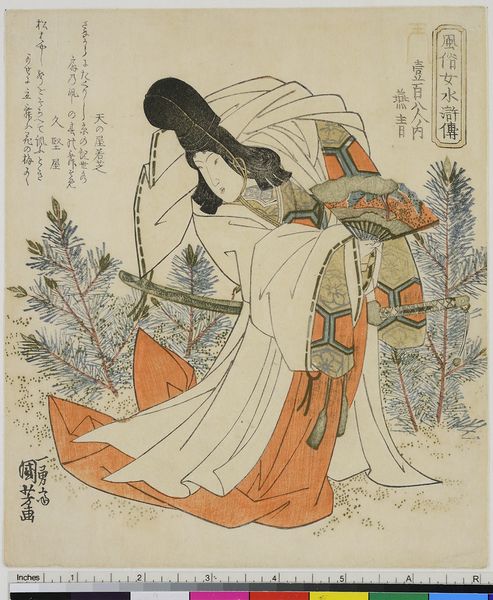
Künstler: Utagawa Kuniyoshi
Standort: Hamburg
Institution: Museum für Kunst und Gewerbe Hamburg
Schlagwörter: zeichnung, fächer, gewand, mantel, tanzen, holzschnitt, asien, druckgraphik, druckgrafik, schwert, koloriert, helm, tracht, krieger, zeit, farbholzschnitt, hieroglyphen, volkstracht, edo, reproduktionen, druckerzeugnisse, blindprägedruck, blinddruck, nagelbäume